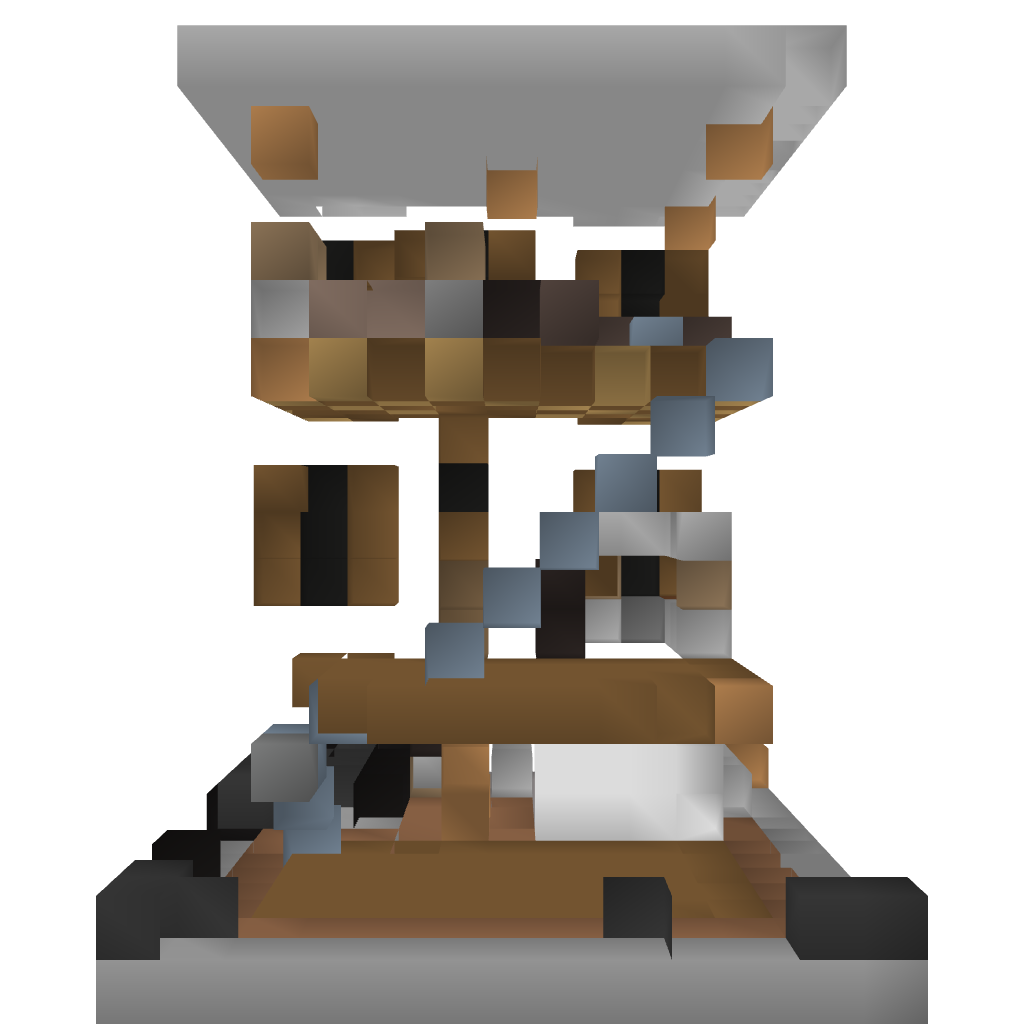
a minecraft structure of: Modern Town House